Interaction volume radius: 10 \u00c5
Interaction volume height: 25 \u00c5
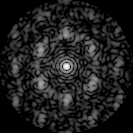
Disorder parameter: 0.6705